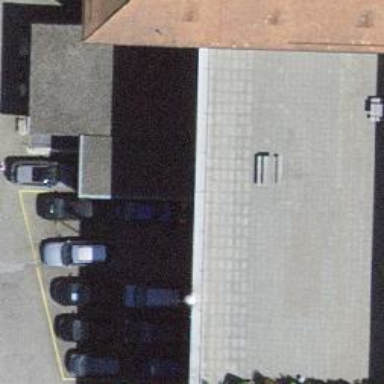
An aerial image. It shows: Car repair shop.